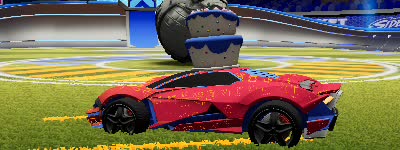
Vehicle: werewolf